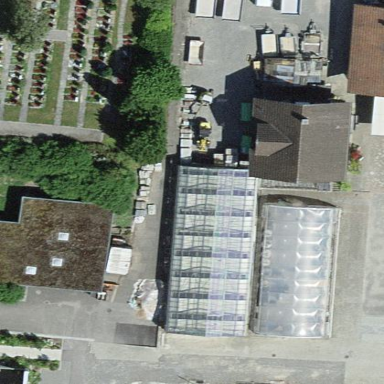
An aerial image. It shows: Greenhouse used for horticulture.